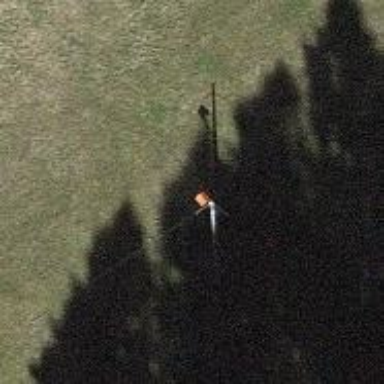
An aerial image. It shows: Pole with roof-covered pipeline marker.